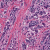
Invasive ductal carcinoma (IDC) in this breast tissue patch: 1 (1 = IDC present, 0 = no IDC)